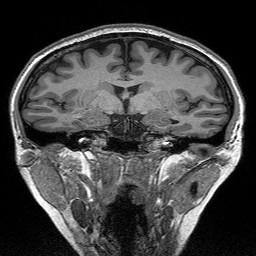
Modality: T1w
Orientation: sagittal
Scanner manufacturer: siemens
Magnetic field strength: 3 T
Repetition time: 2.3 s